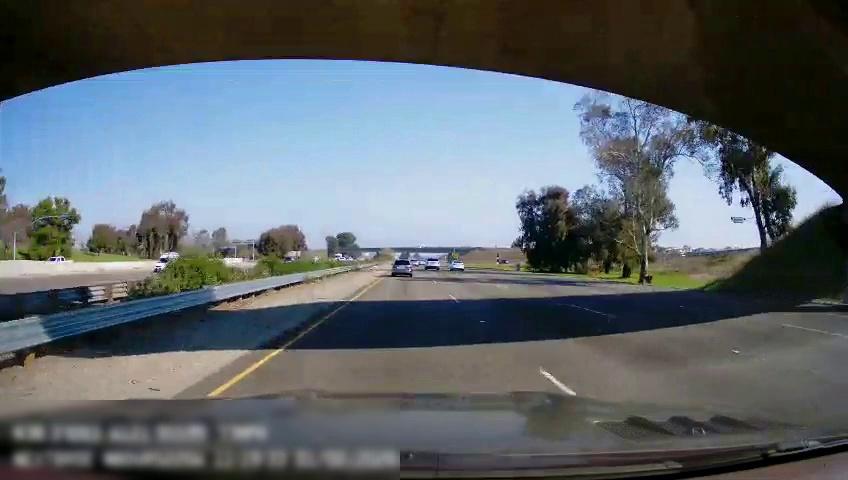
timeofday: Day
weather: Sunny
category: Drivable Space
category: Drivable Space
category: Vehicles | Car
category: Vehicles | Car
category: Vehicles | Car
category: Vehicles | Car
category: Vehicles | SUV
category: Vehicles | Van
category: Vehicles | Truck
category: Vehicles | Car
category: Lanes | Current Lane
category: Lanes | Current Lane
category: Lanes | Alternate Lane
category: Lanes | Alternate Lane
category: Lanes | Alternate Lane
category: Lanes | Opposite Lane